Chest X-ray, PA view. Patient: 58 years old, sex M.
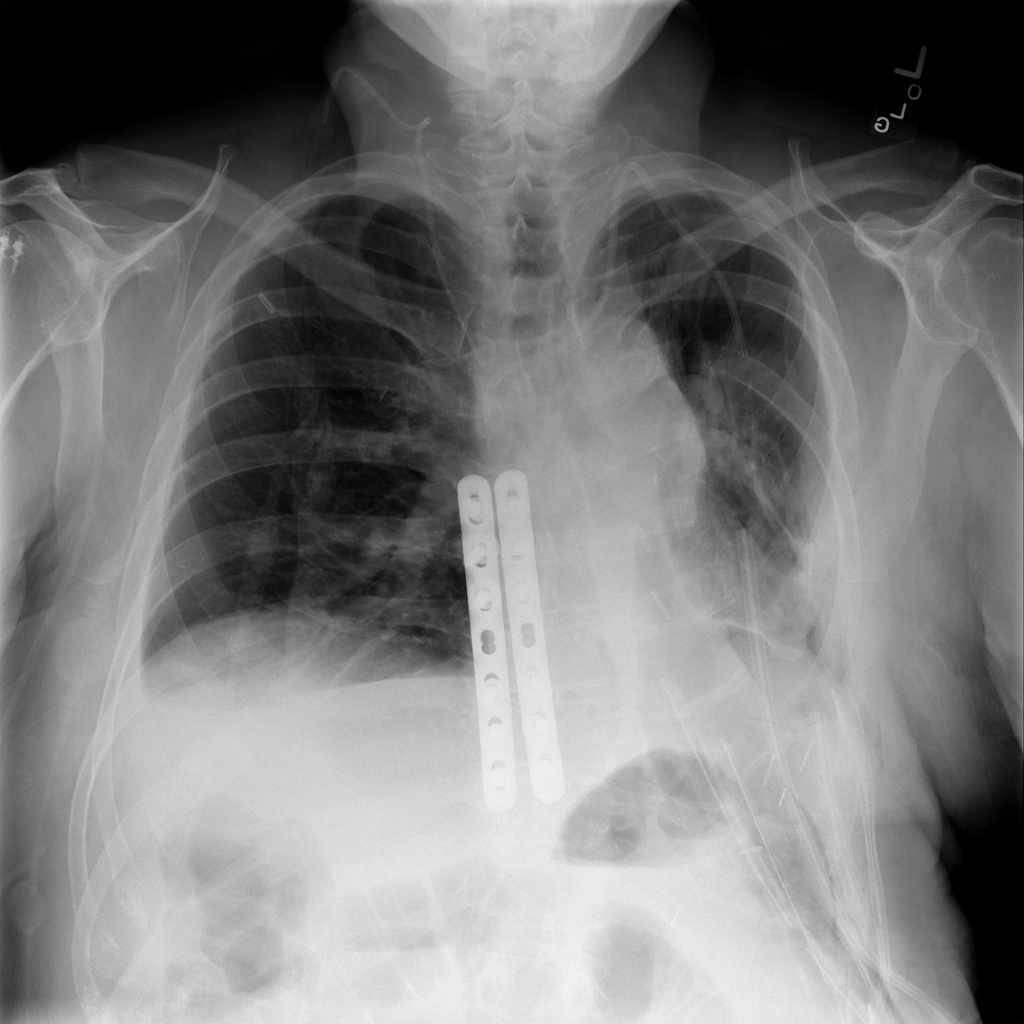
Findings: Effusion, Pneumothorax